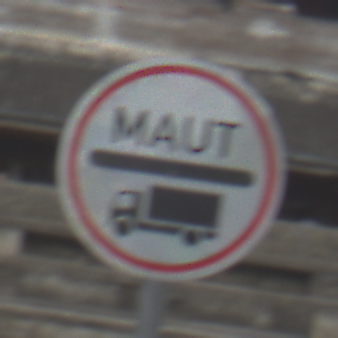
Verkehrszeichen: Mautpflicht
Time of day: MorningAfternoon
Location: Outdoor (Suburban)
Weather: PartlyCloudy
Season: NotSpecified
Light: Natural